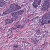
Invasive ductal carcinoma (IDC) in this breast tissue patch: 1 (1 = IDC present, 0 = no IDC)